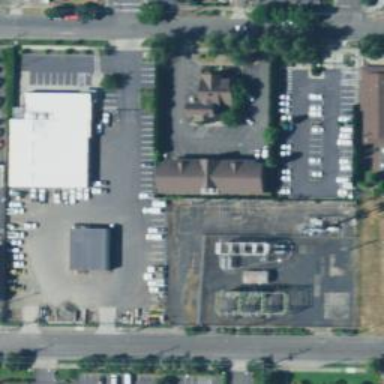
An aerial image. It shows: Parking space.